Field crop: maize
Growth stage: 2
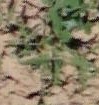
Species: atriplex